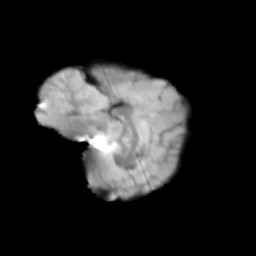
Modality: T2w
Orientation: sagittal
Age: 12
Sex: female
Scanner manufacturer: siemens
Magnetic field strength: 3 T
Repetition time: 3.8 s
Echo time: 0.07 s